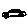
Label: car